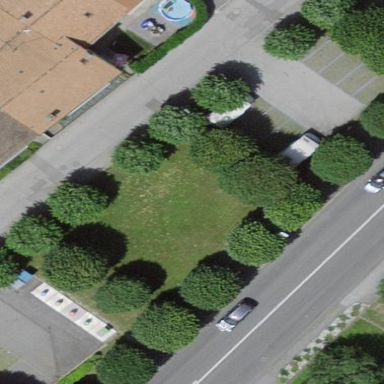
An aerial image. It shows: Parking area with grass paver surface.